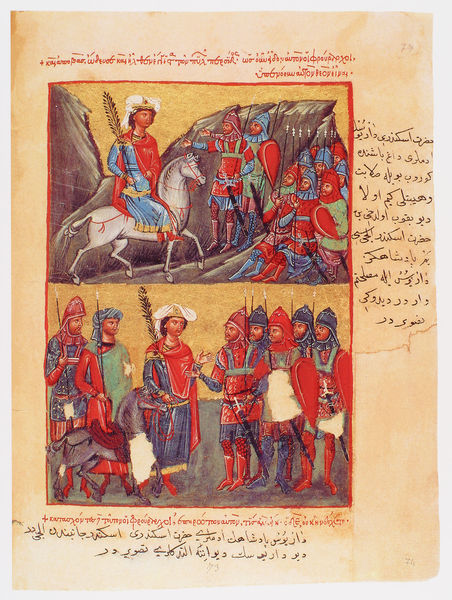
Titel: Der griechische Alexanderroman
Institution: Venedig, Hellenic Institute Codex Gr. 5
Schlagwörter: blau, feder, felsen, mann, hut, hüte, kopfbedeckungen, männer, rot, mützen, pferd, reiter, zaumzeug, kopfbedeckung, farbig, schrift, soldaten, palmwedel, bewaffnet, illustration, schilder, waffen, waffe, treffen, frieden, ritter, verhandlung, palmzweig, arabisch, lanzen, speere, bote, turban, miniatur, islam, goldgrund, sultan, buchmalerei, strüpfe